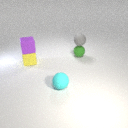
small gray rubber sphere above small green rubber sphere